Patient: sex M, age 30
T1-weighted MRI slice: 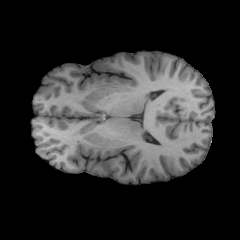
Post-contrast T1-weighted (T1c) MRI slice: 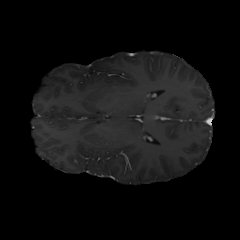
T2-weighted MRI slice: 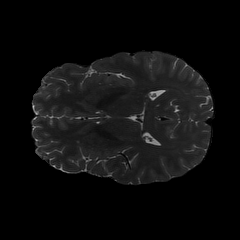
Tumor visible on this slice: no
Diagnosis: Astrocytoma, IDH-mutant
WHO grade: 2